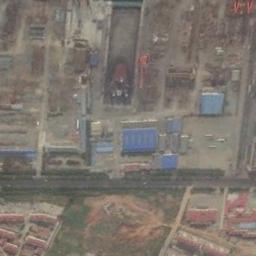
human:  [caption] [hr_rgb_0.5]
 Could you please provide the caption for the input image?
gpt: The industrial area has lots of industrial equipment and some workshops of different colors .

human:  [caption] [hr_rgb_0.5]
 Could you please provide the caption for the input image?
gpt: Numerous houses of different shapes and sizes are in the industrial area .

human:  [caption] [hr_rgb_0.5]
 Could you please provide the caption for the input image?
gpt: Buildings in industrial areas are spaced out .

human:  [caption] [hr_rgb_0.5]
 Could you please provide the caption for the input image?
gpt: There are some red buildings and blue buildings on the industrial area .

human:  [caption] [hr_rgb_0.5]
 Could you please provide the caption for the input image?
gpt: In an industrial area, There are factories and roads, Some open-air materials, Green belts and wasteland .